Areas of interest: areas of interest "Commercial service"
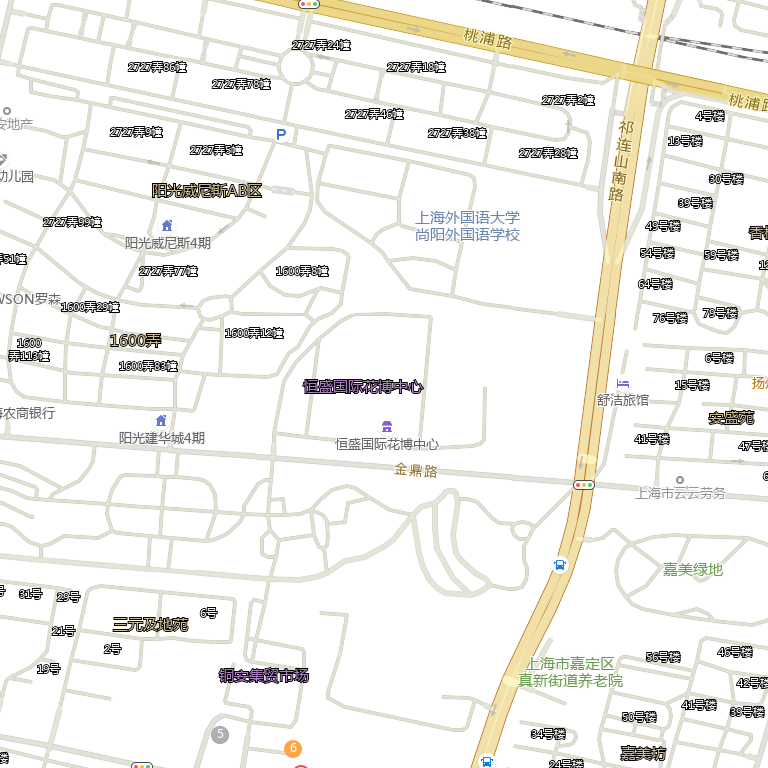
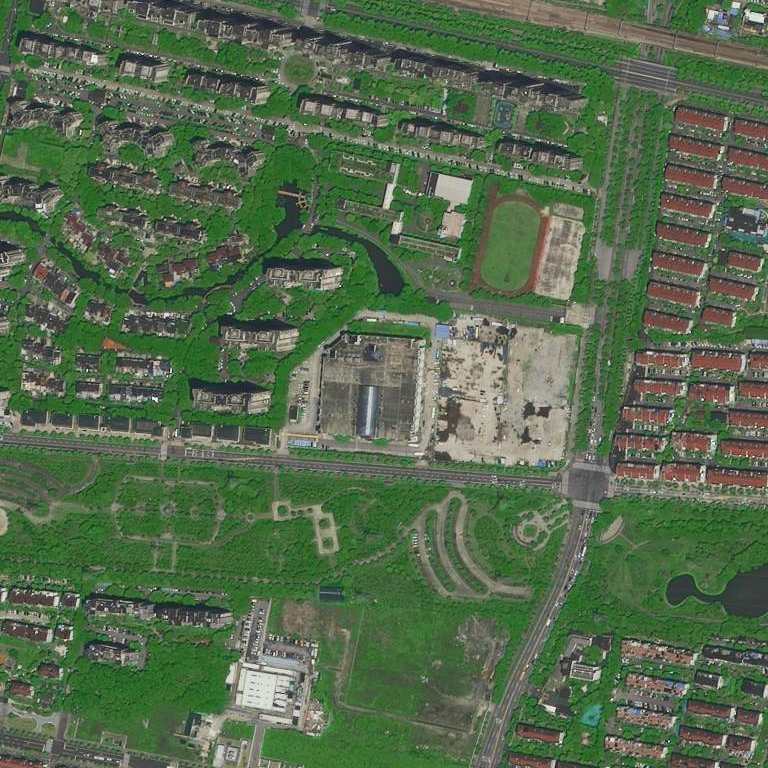